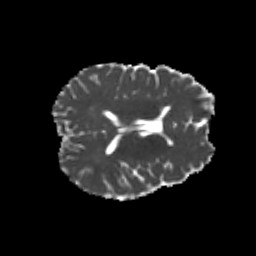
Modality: MD
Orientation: axial
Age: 20
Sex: male
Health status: healthy
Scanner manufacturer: philips
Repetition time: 7.388 s
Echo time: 0.08599 s